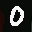
Label: 0